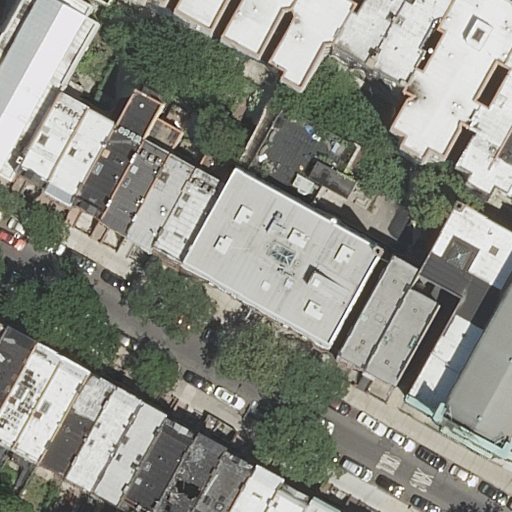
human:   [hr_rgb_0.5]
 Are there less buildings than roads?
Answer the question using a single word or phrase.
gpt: no

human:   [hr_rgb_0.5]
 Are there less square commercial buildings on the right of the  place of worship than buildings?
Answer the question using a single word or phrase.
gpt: yes

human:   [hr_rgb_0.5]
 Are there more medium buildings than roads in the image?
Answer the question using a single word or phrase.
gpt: yes

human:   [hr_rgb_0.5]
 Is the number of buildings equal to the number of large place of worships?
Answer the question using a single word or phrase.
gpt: no

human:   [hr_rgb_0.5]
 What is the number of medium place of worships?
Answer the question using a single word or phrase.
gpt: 1

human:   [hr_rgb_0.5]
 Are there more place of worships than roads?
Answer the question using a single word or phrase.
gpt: no

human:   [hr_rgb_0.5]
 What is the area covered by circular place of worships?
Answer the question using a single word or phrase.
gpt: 0m2

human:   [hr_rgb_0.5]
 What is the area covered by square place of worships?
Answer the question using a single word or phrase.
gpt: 0m2

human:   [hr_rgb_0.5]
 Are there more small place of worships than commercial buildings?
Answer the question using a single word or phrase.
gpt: no

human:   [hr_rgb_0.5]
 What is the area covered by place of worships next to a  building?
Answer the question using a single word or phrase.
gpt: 244m2

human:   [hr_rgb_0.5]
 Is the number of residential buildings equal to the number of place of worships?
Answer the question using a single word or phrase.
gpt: no

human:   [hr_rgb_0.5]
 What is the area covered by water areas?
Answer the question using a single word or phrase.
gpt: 0m2

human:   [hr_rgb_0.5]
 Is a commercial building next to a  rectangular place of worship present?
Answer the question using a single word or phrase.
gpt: no

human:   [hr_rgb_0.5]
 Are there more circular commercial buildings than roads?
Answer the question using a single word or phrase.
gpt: no

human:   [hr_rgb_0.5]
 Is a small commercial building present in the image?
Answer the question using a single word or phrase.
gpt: no

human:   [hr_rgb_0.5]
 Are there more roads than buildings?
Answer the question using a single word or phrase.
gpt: no

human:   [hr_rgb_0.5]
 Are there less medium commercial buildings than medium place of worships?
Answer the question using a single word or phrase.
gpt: yes

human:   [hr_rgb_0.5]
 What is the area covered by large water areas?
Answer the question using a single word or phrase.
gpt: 0m2

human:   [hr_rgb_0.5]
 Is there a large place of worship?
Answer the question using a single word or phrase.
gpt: no

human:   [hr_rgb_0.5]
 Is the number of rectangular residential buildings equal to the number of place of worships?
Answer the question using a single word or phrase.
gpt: no

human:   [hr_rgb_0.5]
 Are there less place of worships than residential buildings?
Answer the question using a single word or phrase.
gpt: yes

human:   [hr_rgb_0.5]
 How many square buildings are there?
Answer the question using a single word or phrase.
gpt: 0

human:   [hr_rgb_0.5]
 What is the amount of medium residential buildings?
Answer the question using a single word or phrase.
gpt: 19

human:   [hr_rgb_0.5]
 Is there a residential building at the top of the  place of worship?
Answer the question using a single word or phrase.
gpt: yes

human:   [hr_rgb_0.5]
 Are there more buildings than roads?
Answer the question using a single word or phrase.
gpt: yes

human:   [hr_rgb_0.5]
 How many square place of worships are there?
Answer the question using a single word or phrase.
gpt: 0

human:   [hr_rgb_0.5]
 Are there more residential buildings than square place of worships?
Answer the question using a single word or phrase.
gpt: yes

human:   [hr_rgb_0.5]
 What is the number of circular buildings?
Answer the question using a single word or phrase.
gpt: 0

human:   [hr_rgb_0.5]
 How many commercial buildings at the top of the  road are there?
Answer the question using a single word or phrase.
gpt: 0

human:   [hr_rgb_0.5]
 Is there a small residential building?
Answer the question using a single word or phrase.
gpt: yes

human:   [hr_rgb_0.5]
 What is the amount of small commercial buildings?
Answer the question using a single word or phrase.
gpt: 0

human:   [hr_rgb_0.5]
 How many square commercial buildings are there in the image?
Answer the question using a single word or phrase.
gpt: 0

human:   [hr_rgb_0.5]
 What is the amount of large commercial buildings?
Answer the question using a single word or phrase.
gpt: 0

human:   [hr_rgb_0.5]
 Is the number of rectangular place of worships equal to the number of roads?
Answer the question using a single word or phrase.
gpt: no

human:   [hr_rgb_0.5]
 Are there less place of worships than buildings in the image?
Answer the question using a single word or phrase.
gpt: yes

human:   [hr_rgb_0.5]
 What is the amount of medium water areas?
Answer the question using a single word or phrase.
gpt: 0